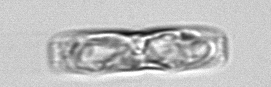
Label: pennate_morphotype1